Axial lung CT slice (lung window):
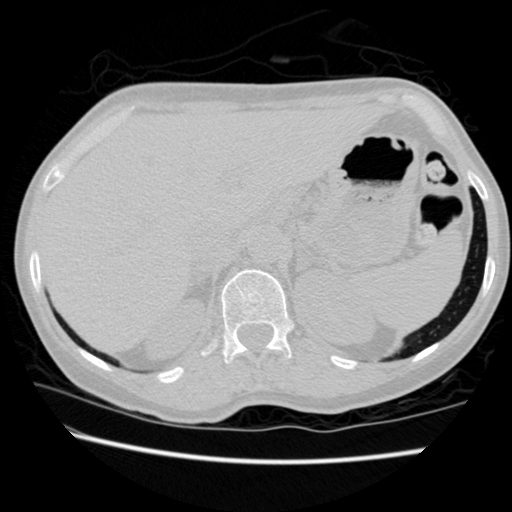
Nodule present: no